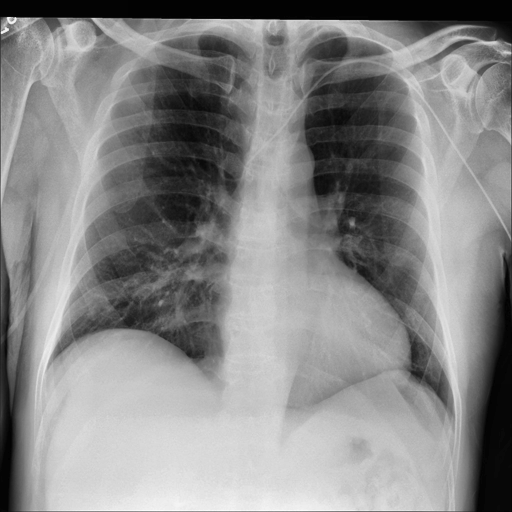
Finding: NORMAL